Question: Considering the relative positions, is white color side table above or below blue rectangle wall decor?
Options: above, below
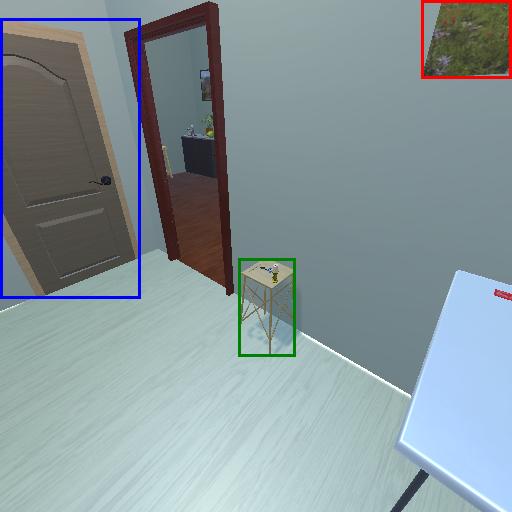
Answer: above